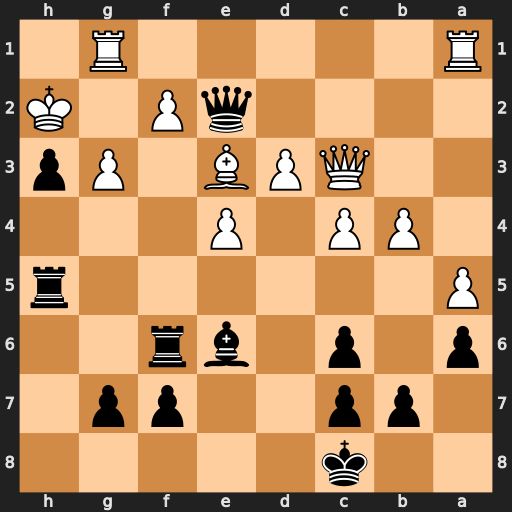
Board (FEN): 2k5/1pp2pp1/p1p1br2/P6r/1PP1P3/2QPB1Pp/4qP1K/R5R1
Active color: b
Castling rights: -
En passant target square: -
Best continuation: Rxf2+ Bxf2 Qxf2+